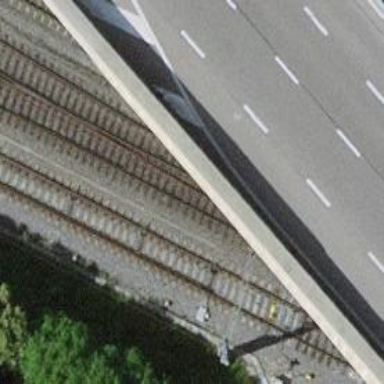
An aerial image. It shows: Railway tunnel with overhead electrified contact lines.